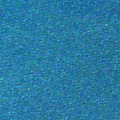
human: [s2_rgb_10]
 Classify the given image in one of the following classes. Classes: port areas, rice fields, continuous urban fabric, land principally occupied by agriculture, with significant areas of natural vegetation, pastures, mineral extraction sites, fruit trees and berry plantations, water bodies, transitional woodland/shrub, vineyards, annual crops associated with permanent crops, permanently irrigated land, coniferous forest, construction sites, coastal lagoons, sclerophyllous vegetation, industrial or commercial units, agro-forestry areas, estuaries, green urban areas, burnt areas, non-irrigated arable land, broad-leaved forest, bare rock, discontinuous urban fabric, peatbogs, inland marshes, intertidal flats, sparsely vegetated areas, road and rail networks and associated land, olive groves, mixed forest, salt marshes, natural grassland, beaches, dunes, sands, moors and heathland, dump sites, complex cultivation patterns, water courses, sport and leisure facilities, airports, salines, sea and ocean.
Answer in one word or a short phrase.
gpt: sea and ocean